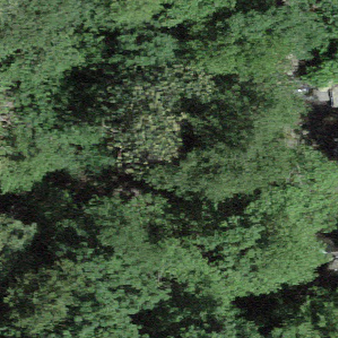
Label: other